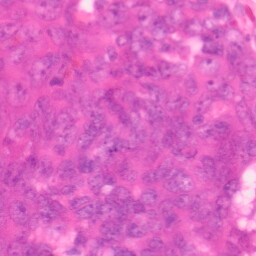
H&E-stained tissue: Colon